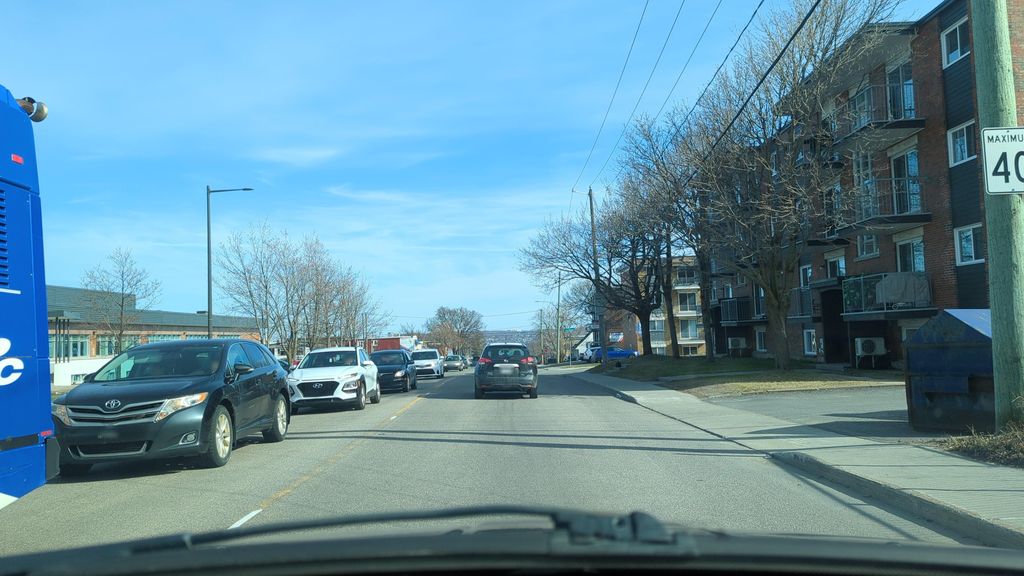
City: quebec_city